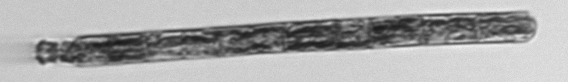
Label: Trichodesmium